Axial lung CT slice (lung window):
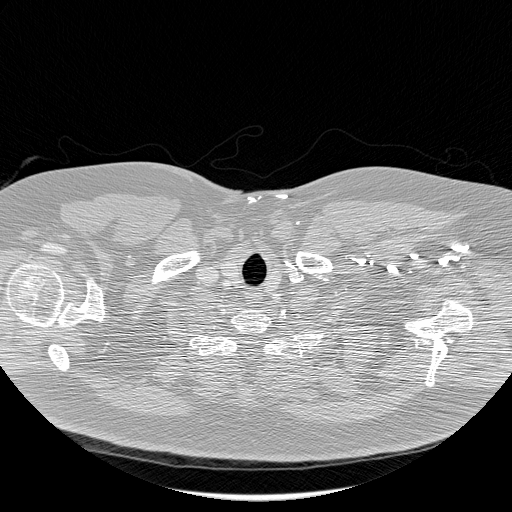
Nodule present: no